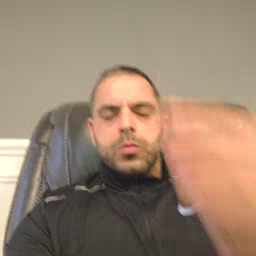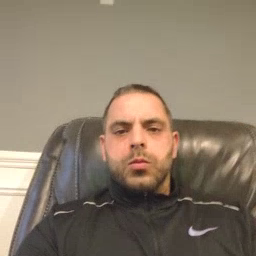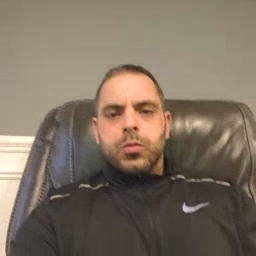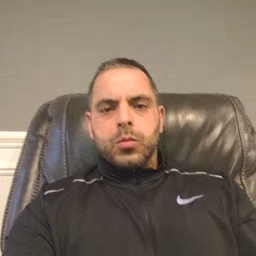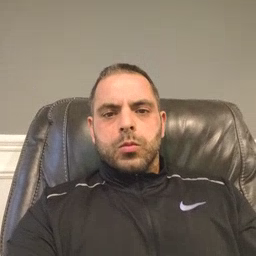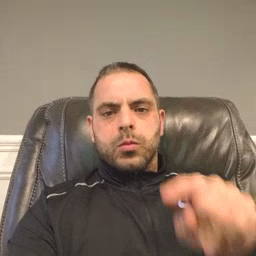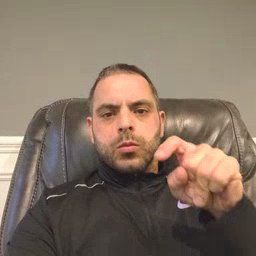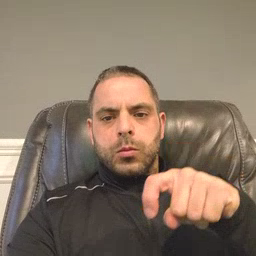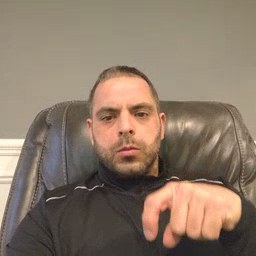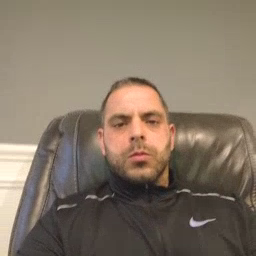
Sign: time